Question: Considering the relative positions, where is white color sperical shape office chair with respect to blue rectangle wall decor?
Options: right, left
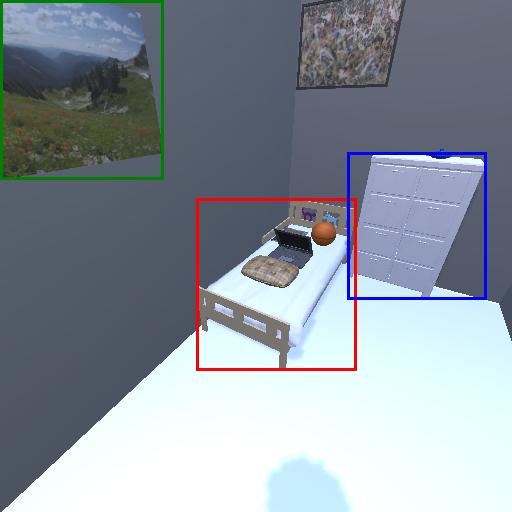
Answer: right